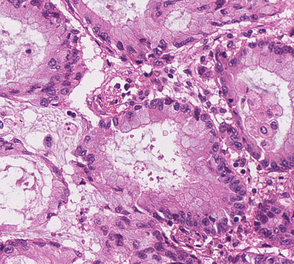
Tumor epithelial tissue: yes
Tumor-associated stroma tissue: yes
Normal tissue: no